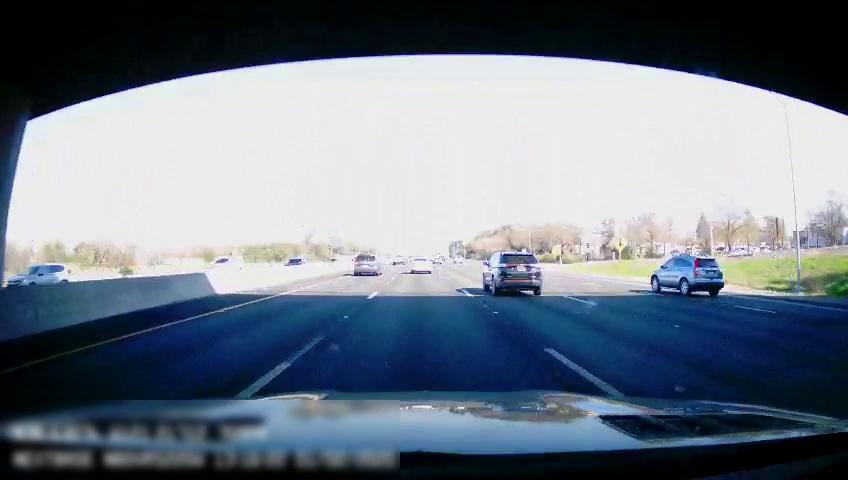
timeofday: Day
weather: Sunny
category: Drivable Space
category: Vehicles | SUV
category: Vehicles | Truck
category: Vehicles | Car
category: Vehicles | SUV
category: Vehicles | SUV
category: Vehicles | SUV
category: Lanes | Current Lane
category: Lanes | Current Lane
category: Lanes | Current Lane
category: Lanes | Alternate Lane
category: Lanes | Alternate Lane
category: Lanes | Alternate Lane
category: Traffic | Signs